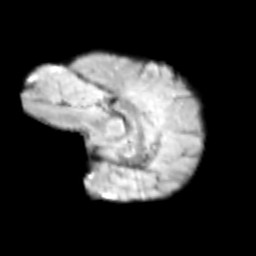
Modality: T2w
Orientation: sagittal
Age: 11
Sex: female
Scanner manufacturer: siemens
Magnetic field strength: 3 T
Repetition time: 3.8 s
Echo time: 0.07 s